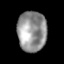
Tissue: lung
Cell type: T cells
Senescence score: 0.2357
Nuclear area (px): 1151
Mean DAPI intensity: 147.186